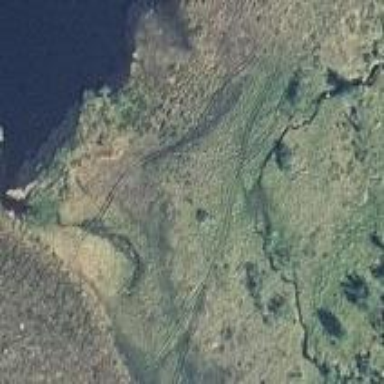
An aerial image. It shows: Bog wetland.